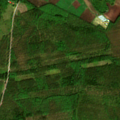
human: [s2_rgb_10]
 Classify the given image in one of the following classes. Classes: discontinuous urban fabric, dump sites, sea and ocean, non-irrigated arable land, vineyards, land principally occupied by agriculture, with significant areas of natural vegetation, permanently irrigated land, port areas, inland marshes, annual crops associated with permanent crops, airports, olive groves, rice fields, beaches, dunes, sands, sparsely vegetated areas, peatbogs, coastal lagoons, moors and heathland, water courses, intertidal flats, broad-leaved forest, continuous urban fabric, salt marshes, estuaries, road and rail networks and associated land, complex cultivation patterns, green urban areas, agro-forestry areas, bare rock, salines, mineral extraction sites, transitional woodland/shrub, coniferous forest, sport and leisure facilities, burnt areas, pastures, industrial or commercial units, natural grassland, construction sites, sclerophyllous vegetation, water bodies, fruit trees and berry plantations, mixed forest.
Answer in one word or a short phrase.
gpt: non-irrigated arable land, land principally occupied by agriculture, with significant areas of natural vegetation, coniferous forest, mixed forest